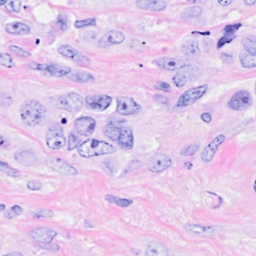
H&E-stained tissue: Breast